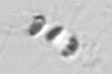
Label: Chaetoceros_socialis